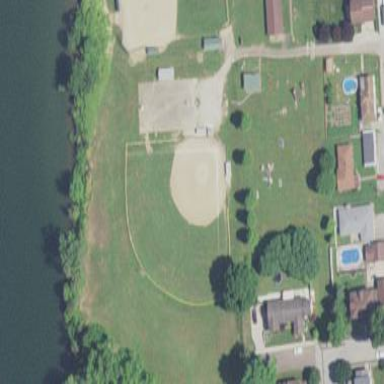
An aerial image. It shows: Baseball pitch for leisure and sports activities.